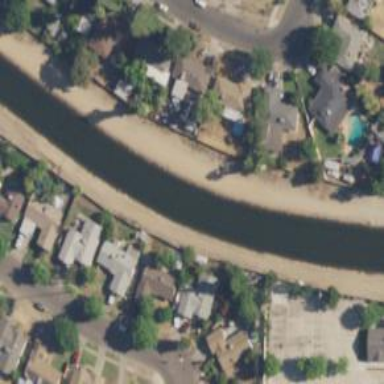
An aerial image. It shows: Canal.